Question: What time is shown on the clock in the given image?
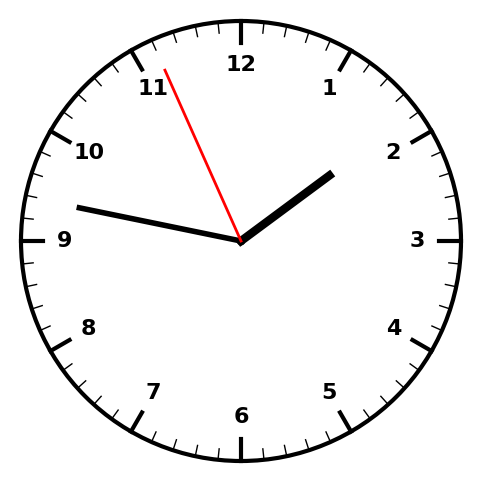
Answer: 01:46:56